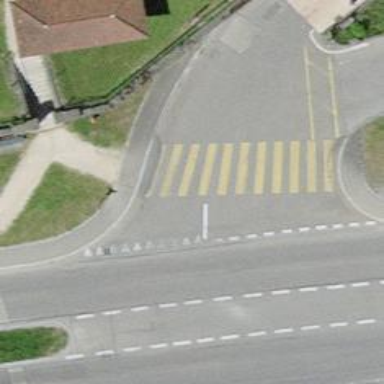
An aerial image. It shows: Uncontrolled zebra crossing on the road.